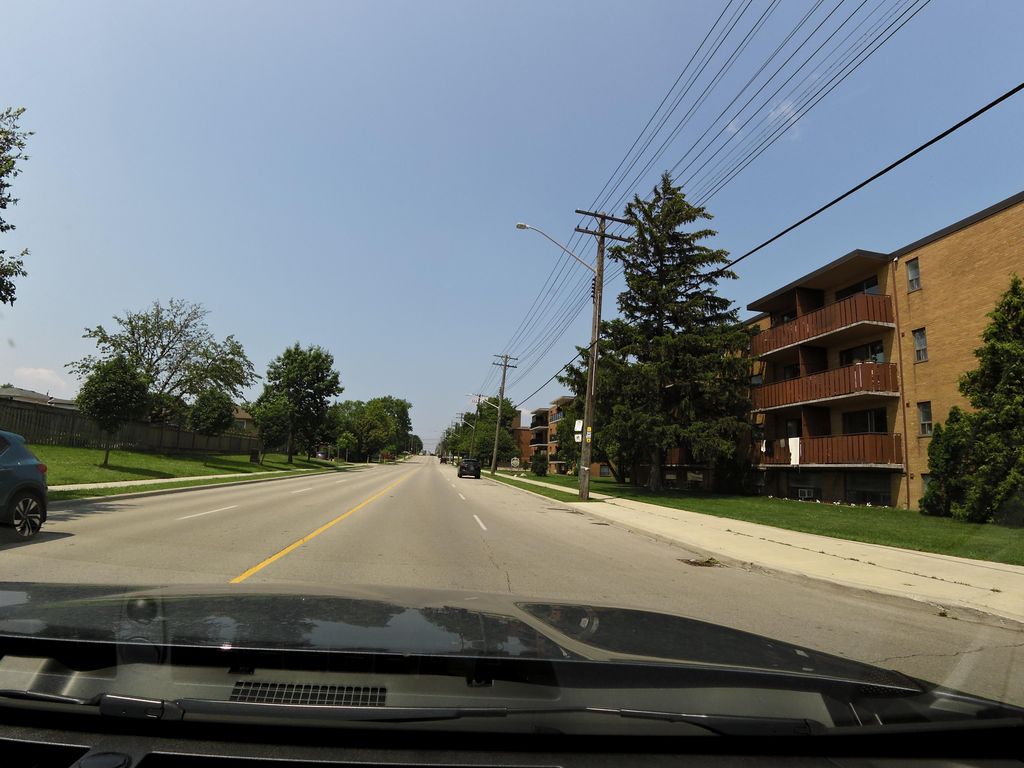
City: hamilton